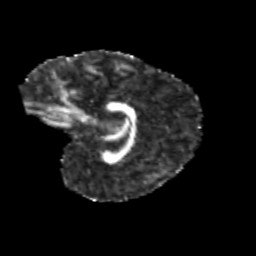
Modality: FA
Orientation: sagittal
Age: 10
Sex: female
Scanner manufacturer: siemens
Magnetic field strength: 3 T
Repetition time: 3.8 s
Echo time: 0.07 s